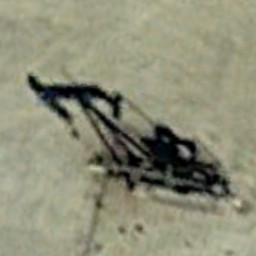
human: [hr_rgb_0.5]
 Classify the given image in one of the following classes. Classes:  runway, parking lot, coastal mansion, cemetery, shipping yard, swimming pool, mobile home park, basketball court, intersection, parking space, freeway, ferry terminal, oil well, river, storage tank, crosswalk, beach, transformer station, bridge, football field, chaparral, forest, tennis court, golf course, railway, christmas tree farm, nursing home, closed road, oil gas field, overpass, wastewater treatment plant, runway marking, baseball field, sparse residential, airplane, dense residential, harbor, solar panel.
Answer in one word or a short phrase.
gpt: oil well